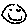
Label: smiley face